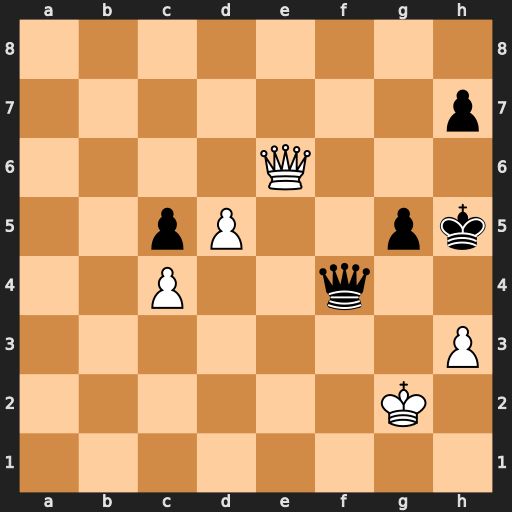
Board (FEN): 8/7p/4Q3/2pP2pk/2P2q2/7P/6K1/8
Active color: w
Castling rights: -
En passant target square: -
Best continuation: Qg4+ Kg6 Qxf4